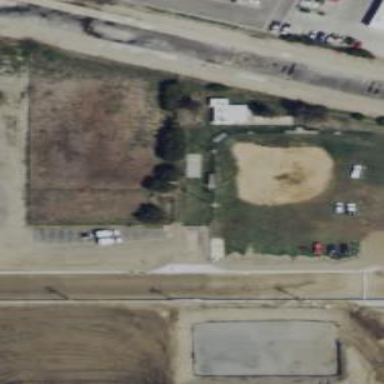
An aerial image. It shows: Baseball pitch for leisure land.